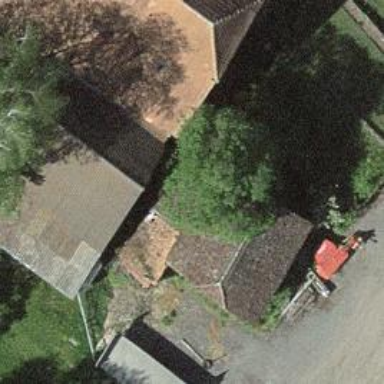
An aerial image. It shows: Barn.